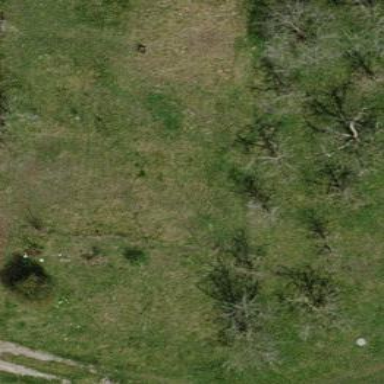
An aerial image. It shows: Orchard.